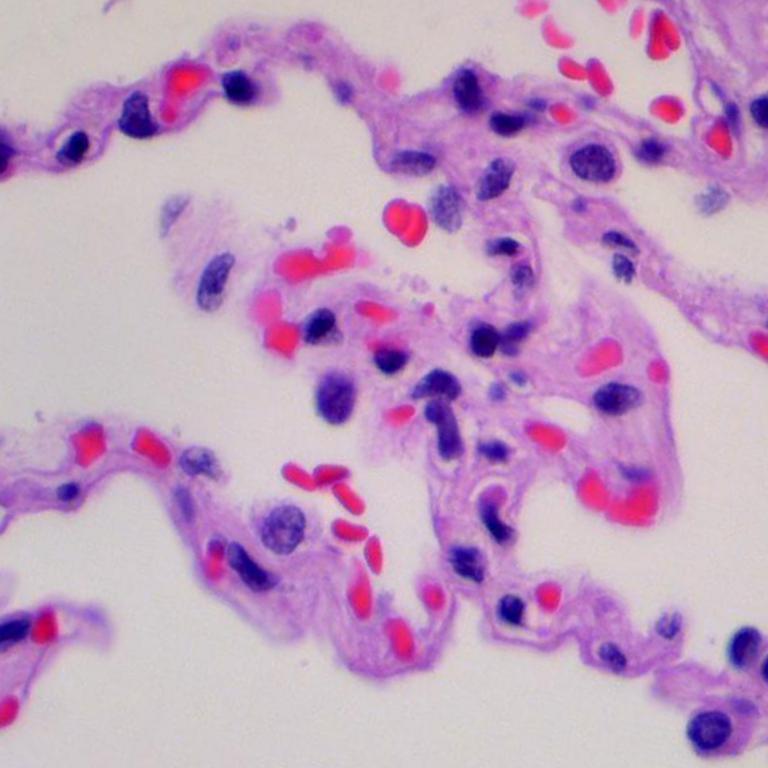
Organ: lung
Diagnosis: benign